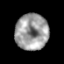
Tissue: prostate
Cell type: T cells
Senescence score: 0.3499
Nuclear area (px): 1169
Mean DAPI intensity: 156.742